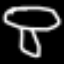
Label: mushroom